Field crop: tomato
Growth stage: 1
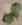
Species: solanum